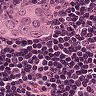
Metastatic tissue present: yes